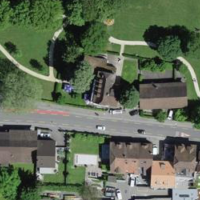
EUNIS habitat code: 53
Species observed at this site:
Aesculus hippocastanum